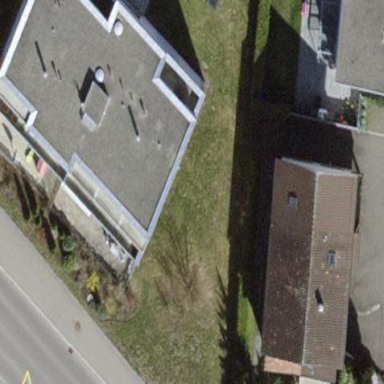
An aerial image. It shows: Building with flat roof.